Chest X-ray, PA view. Patient: 53 years old, sex M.
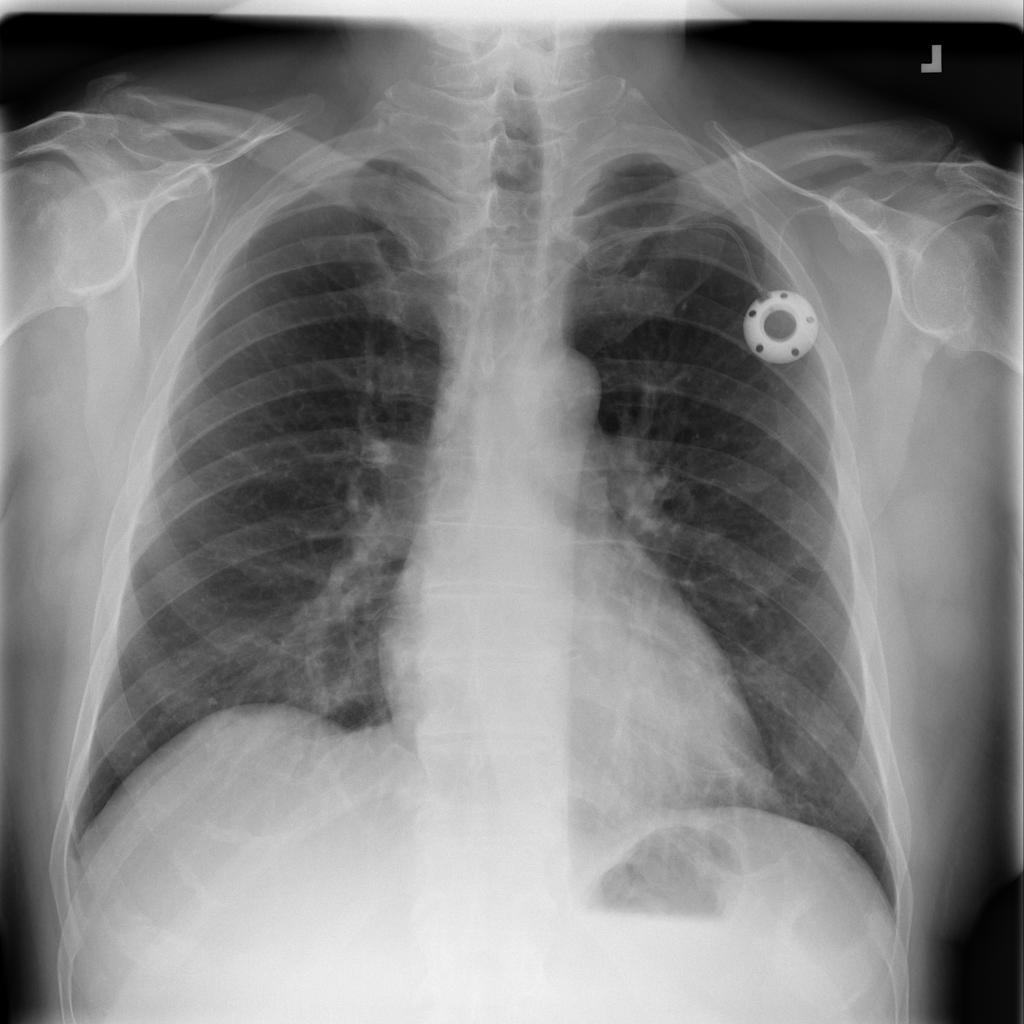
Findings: No Finding